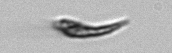
Label: Euglena